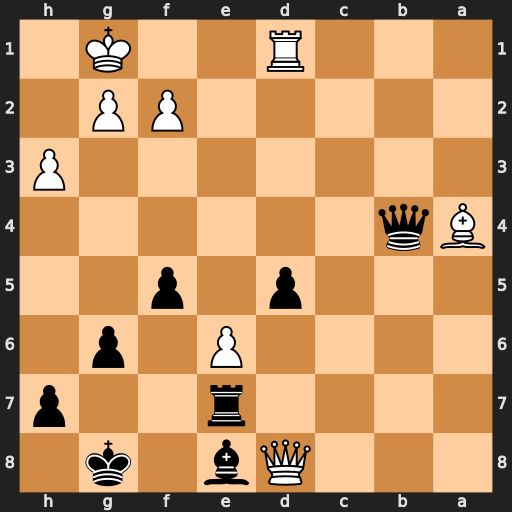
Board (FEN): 3Qb1k1/4r2p/4P1p1/3p1p2/Bq6/7P/5PP1/3R2K1
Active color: b
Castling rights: -
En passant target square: -
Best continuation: Qxa4 Qxe7 Qxd1+ Kh2 Qa4